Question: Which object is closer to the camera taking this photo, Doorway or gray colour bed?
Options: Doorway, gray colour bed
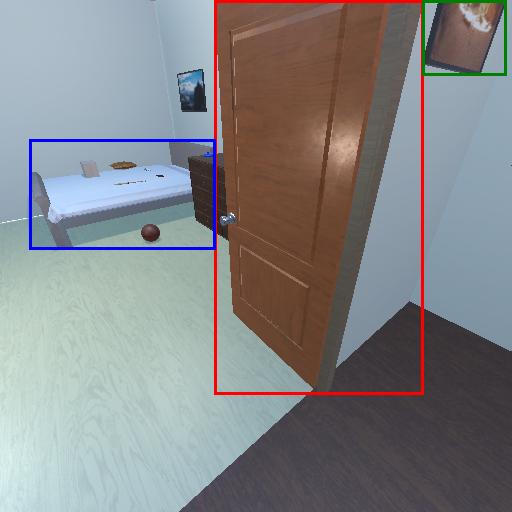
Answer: Doorway